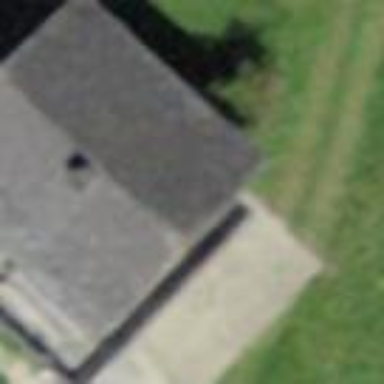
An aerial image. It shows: Bungalow-style building.